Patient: sex M, age 61
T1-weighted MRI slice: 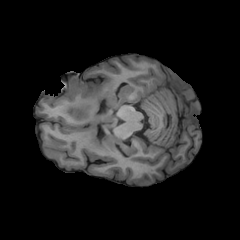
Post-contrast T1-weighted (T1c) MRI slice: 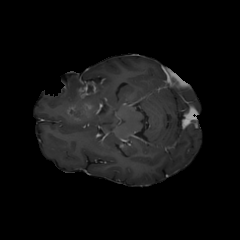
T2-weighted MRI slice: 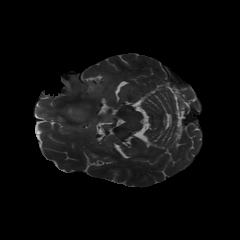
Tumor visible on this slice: yes
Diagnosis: Glioblastoma, IDH-wildtype
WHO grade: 4